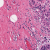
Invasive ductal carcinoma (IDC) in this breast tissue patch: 0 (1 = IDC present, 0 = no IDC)